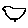
Label: bird